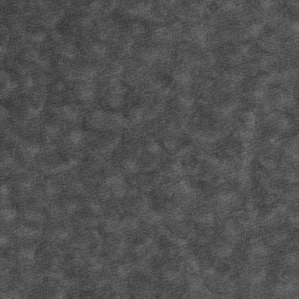
Label: frost